Field crop: maize
Growth stage: 2
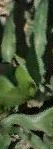
Species: maize